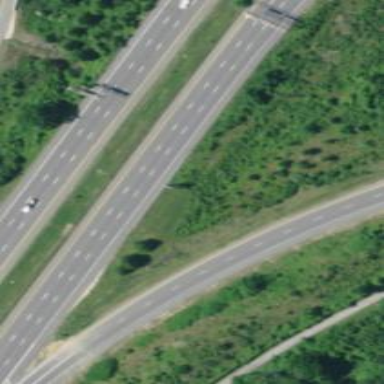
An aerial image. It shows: View of motorway.